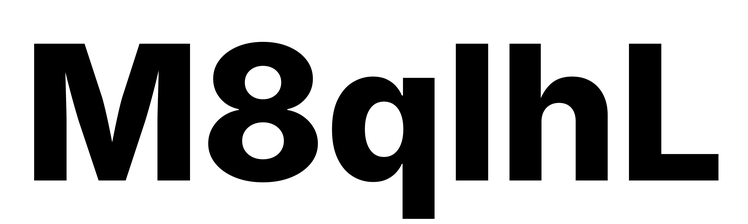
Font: Inter_ExtraBold